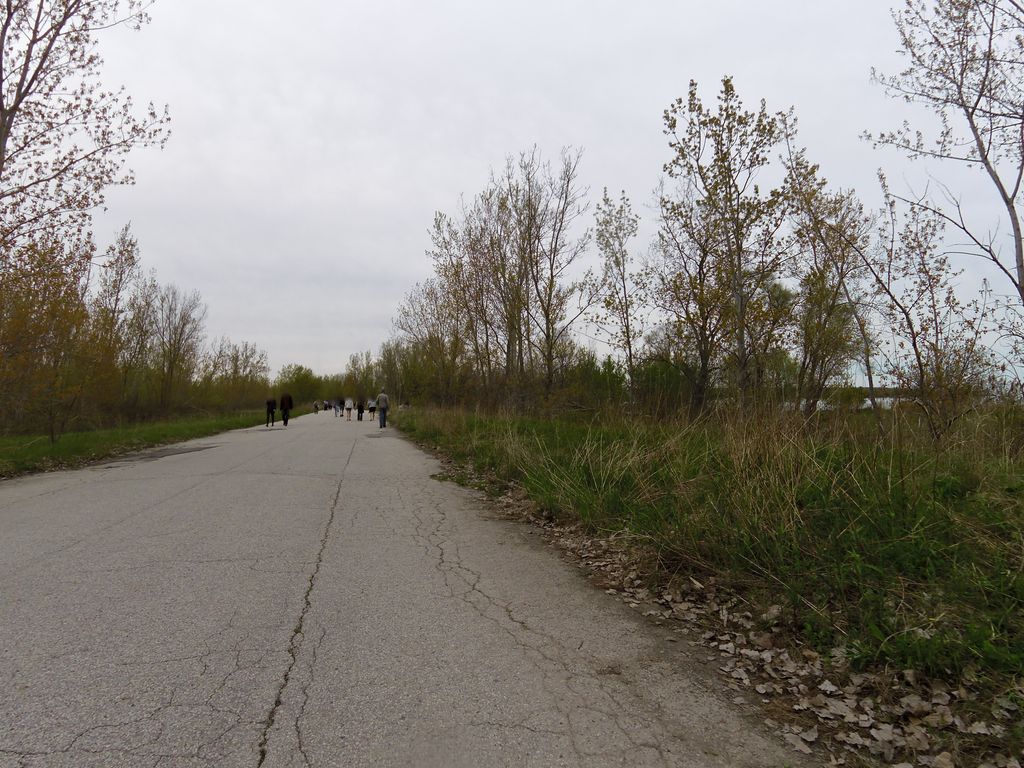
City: toronto